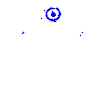
Particle: electron